Question: I would like to know how do I create my main categories on my homepage in to make 3 categories in a row each of which followed by it's subcategories like this:

Sorry for my drawing skills. So there are going to be a clicable picture for each category and subcategory. However
'''
<a href="<?php echo $this->url->link('product/category', 'path=59'); ?">pic</a>
'''
does not work for me. It says "Access forbidden", so
because as soon as I will be able to make a simple working link, I would be able to deal with the table.
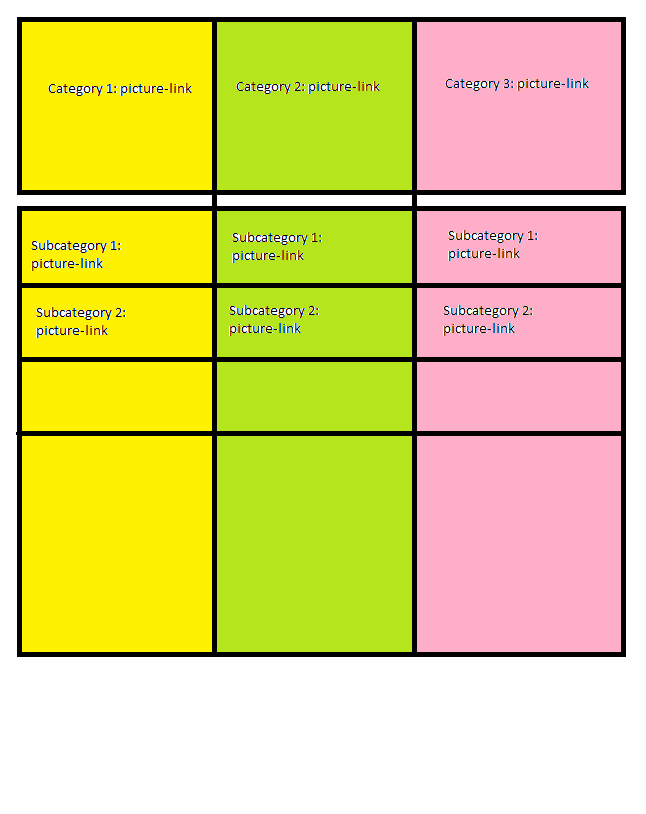
Answer: You should generally avoid calling methods in the view (tpl). I would recommend defining it first in the relevant controller. In any event, your link should work but you have a misplaced quotation mark and you did not close you opening anchor tag. I should look like this:
'''
<a href="<?php echo $this->url->link('product/category', 'path=59'); ?>">pic</a>
'''
As you have explained that you are adding this as html from an extension you cannot call a php function from there so you'll need to specify the actual link, which in this case would be:
'''
<a href="/index.php?route=product/category&path=59">pic</a>
'''
or based on the comment you posted
'''
<a href="/shop/index.php?route=product/category&path=59">pic</a>
'''